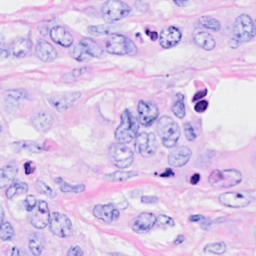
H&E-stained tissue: Breast